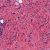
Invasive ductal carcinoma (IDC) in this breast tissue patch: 0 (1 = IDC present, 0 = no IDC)